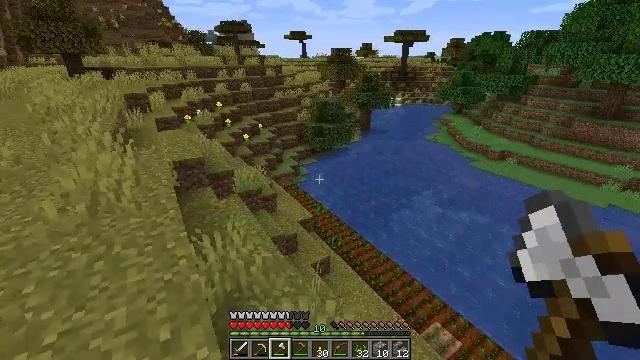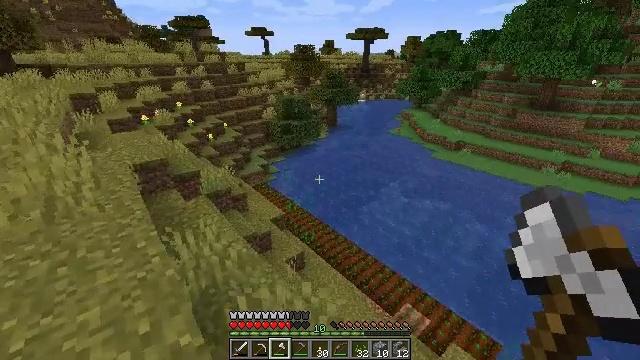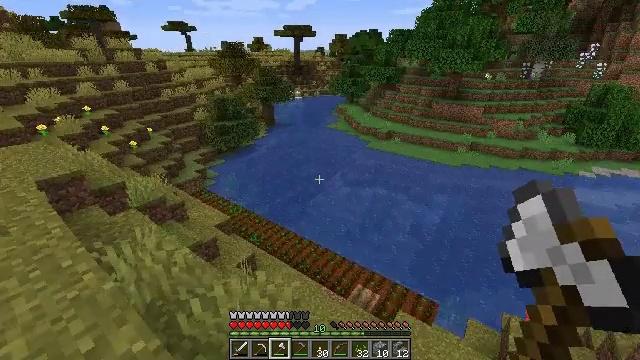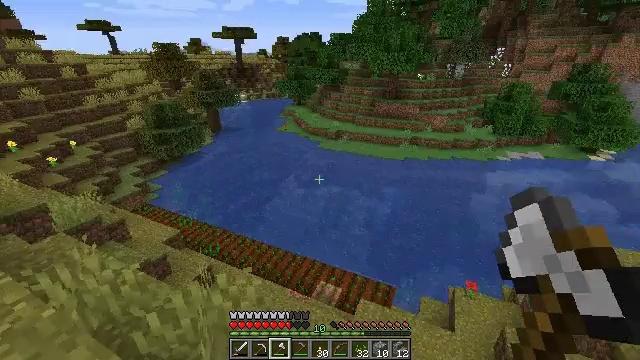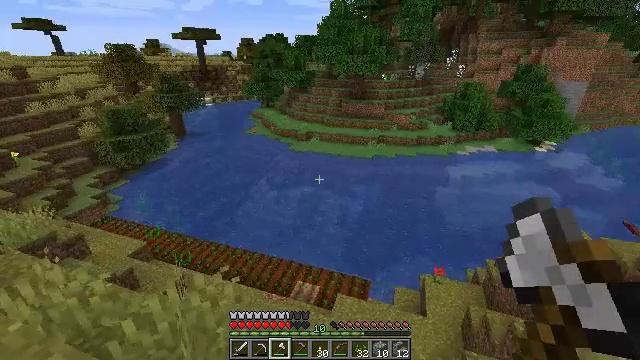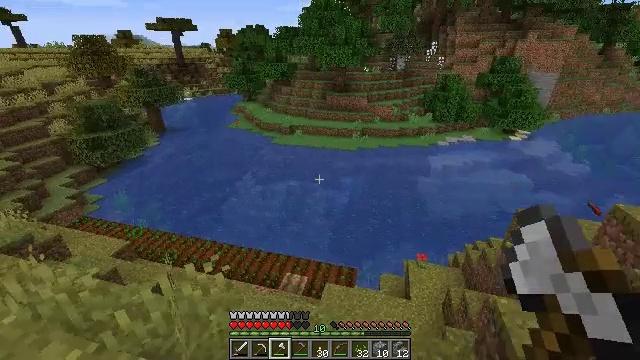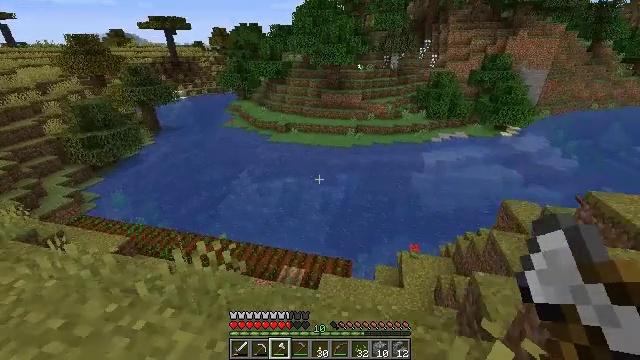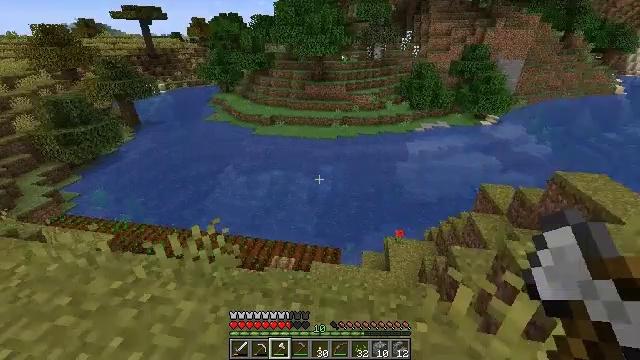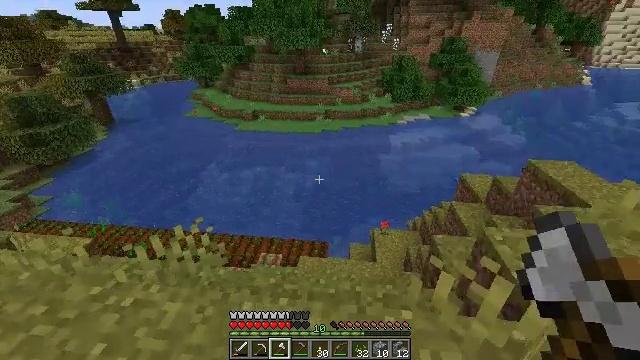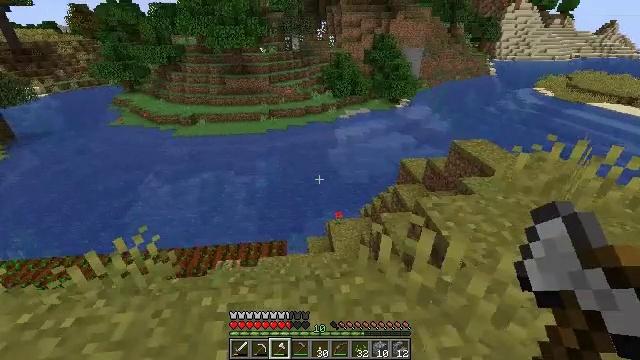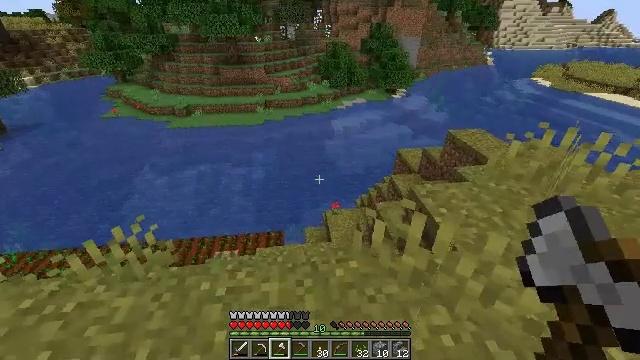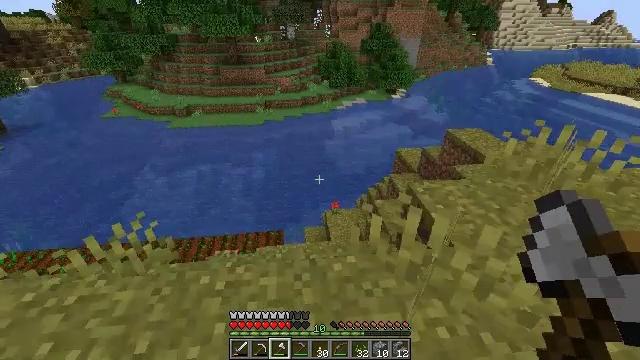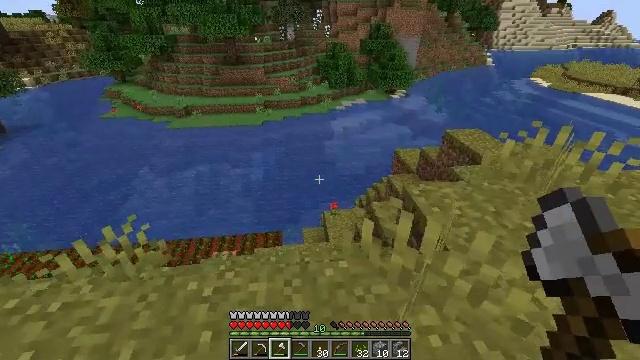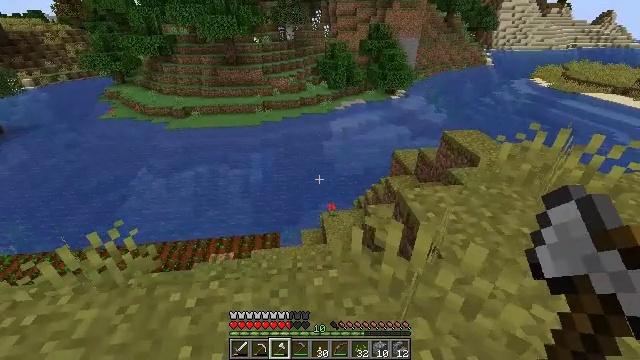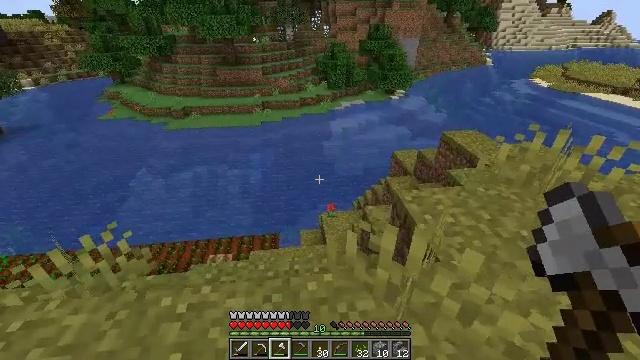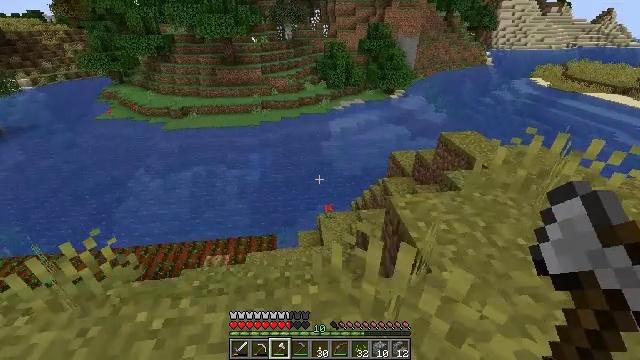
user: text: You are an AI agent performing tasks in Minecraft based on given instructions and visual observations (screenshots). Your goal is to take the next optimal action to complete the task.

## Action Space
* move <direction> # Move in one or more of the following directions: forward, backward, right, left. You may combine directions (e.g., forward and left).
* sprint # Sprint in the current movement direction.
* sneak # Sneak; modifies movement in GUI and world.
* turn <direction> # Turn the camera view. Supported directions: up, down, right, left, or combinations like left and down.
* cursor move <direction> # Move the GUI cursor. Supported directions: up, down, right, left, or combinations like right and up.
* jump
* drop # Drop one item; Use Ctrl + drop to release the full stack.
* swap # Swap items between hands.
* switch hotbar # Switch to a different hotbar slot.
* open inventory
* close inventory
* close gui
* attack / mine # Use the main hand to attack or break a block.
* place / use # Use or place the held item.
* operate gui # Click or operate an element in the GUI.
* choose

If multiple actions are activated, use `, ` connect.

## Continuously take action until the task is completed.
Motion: motion action
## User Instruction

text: Gather poppy from the ground.
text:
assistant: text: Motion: move back, turn right
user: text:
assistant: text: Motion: move back, turn right
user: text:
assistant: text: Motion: move back, turn right
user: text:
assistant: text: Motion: move back, turn right
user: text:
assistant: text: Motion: move back, turn right and down
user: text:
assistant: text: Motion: move back, turn right
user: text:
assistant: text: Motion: move back, turn right and down
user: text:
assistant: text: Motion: turn right and down
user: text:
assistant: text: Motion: turn right
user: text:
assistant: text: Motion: turn down
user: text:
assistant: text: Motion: no_op
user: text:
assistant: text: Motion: move forward and move right
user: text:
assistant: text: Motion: move forward and move right
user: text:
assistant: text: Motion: move forward and move right
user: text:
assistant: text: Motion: move forward and move right
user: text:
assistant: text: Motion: move forward
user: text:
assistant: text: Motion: move forward
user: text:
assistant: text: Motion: move forward
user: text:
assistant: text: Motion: move forward, turn up
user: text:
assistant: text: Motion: move forward, turn left
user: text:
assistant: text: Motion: move forward, turn left and down
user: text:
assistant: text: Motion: move forward, turn left and down
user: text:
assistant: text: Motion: move forward, turn left and down
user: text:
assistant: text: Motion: move forward, turn down
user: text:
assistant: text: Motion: move forward
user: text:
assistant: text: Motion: move forward
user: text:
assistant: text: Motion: move forward
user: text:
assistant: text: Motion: move forward
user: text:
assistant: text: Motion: move forward
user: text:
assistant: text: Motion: move forward